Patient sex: M
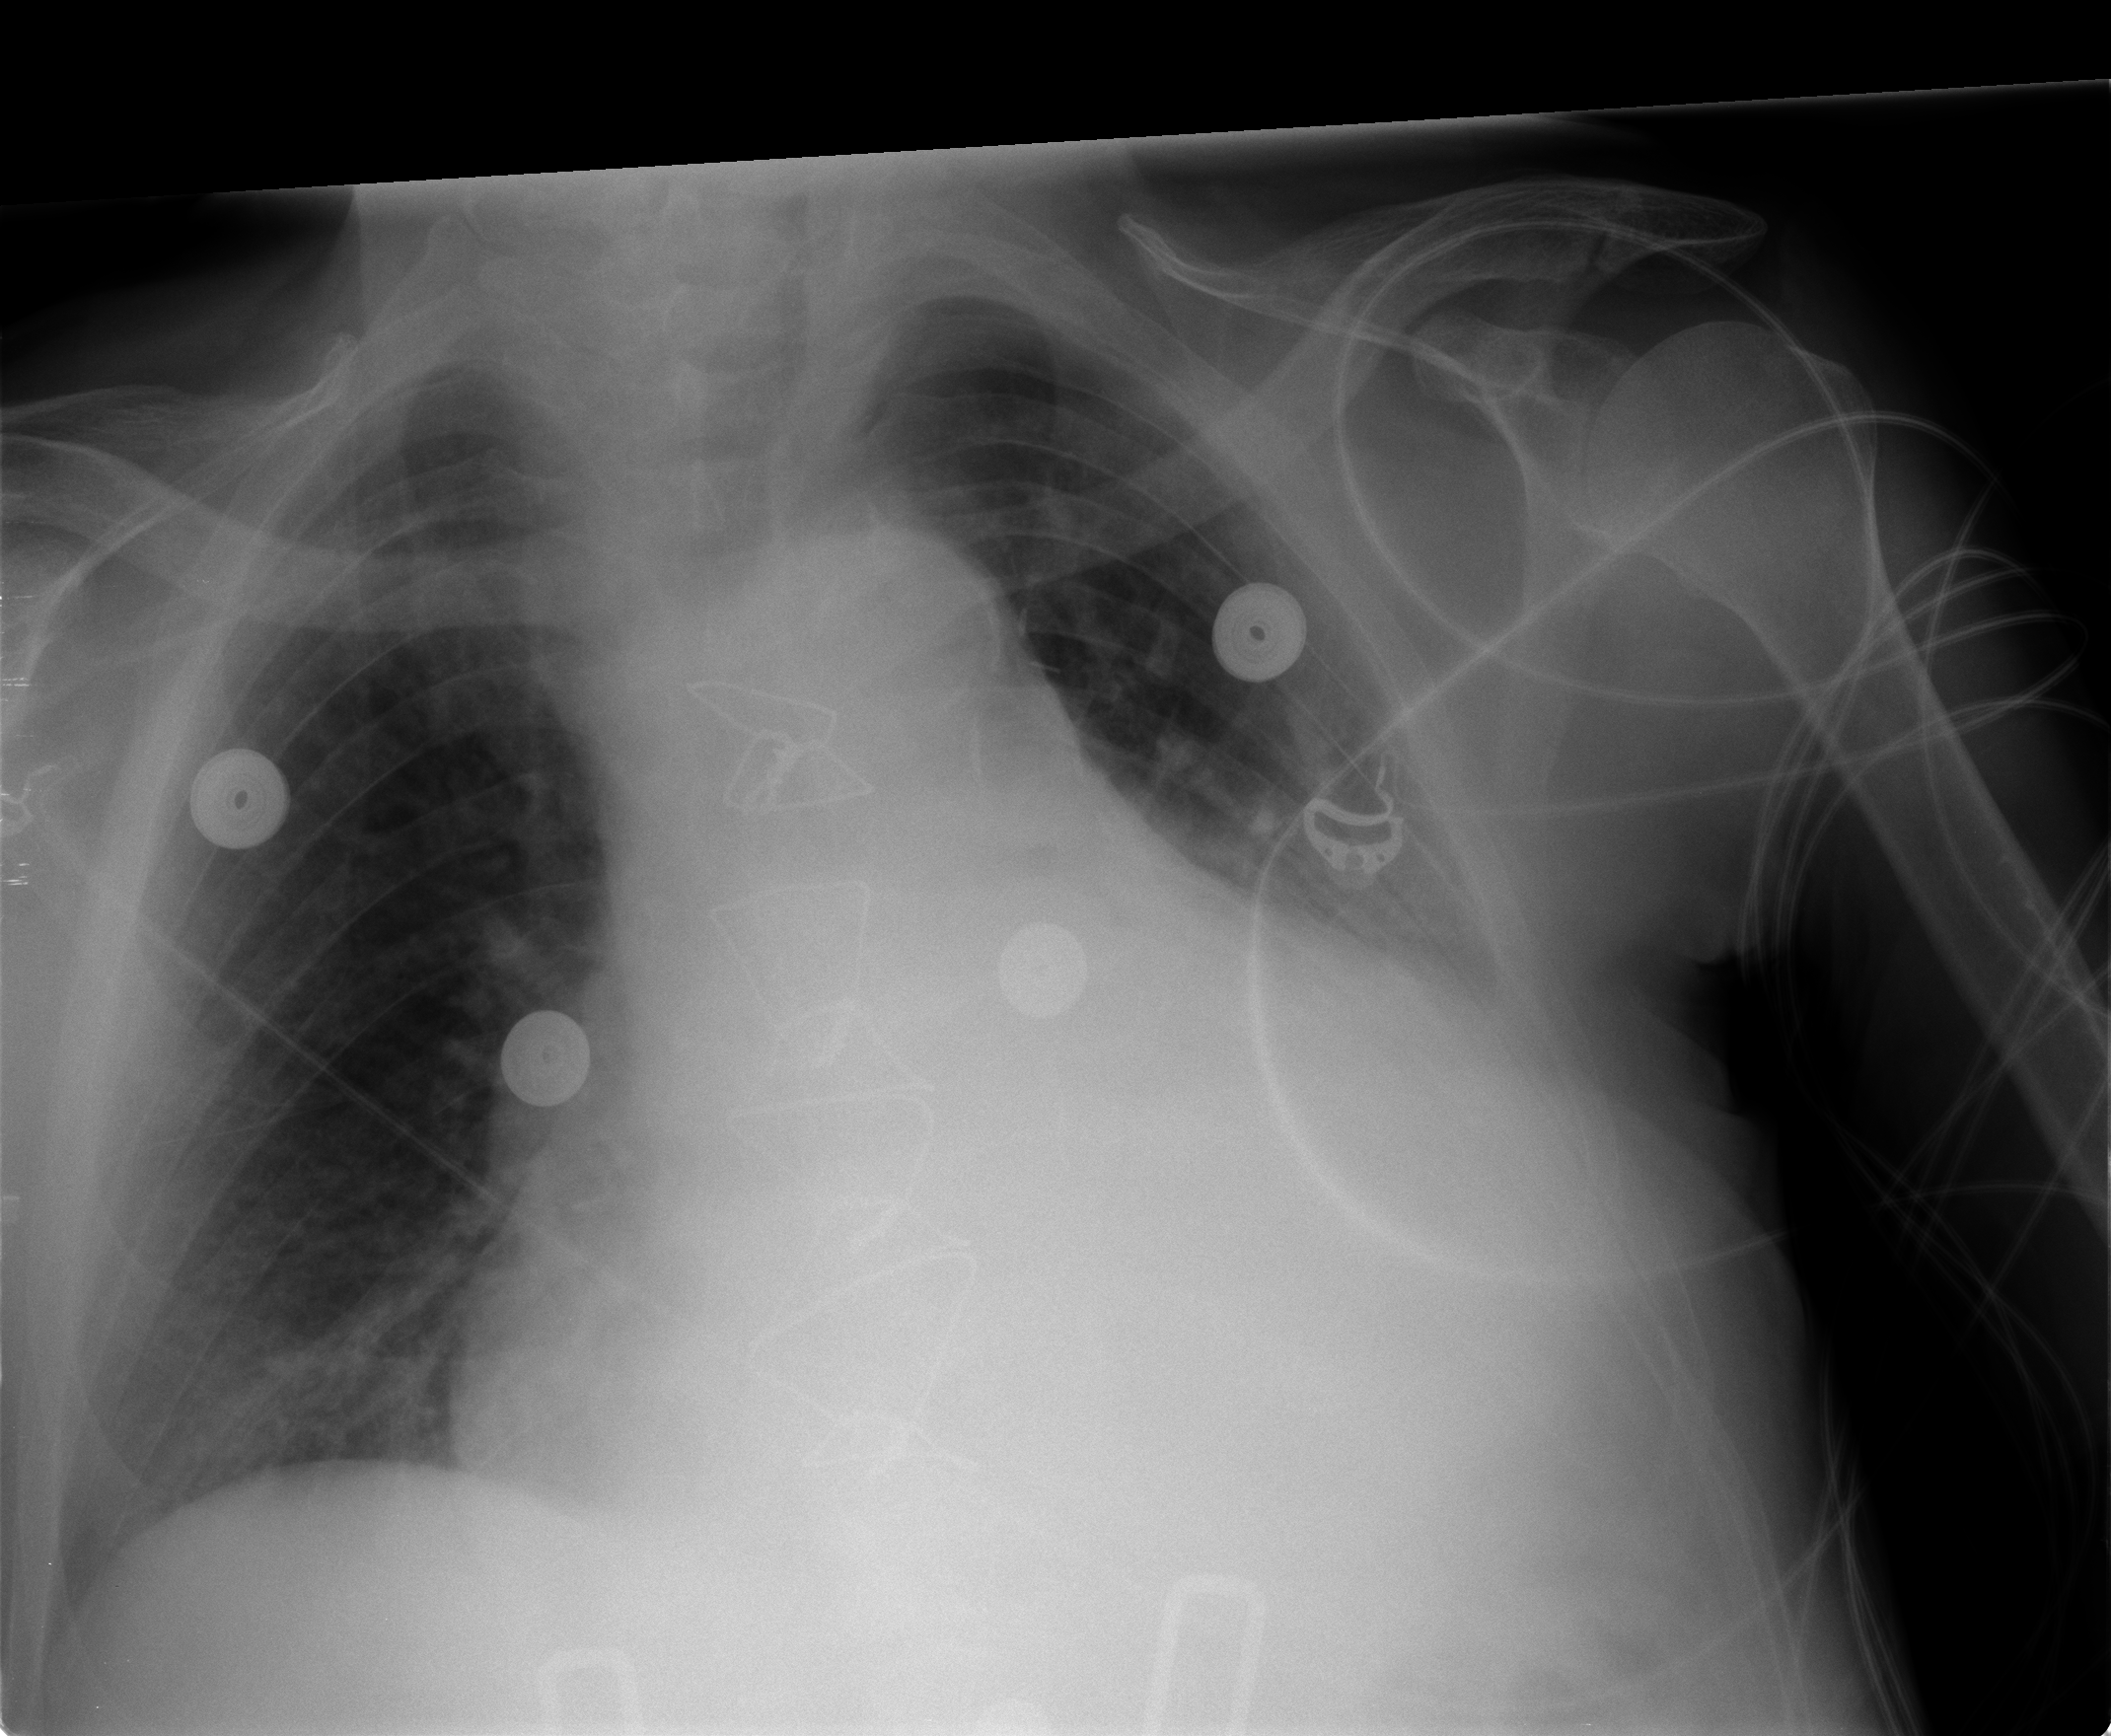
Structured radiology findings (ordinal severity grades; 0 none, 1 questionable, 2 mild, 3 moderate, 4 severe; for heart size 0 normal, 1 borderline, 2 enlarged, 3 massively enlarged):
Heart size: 3
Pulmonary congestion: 2
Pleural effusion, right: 0
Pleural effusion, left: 2
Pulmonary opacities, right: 1
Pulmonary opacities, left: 1
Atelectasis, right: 1
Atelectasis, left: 3